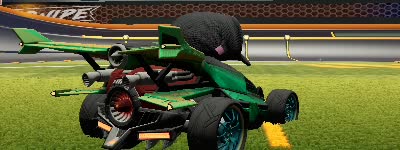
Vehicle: aftershock